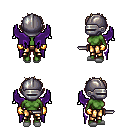
a pixel art fantasy rpg character, female body template, orc, green skin, purple wings, gold greaves, white blonde bedhead hairstyle, metal helm, gold gloves, white slippers, dagger, four views (front, back, left, right), 2x2 character sprite sheet, small pixel art, hard edges, no anti-aliasing